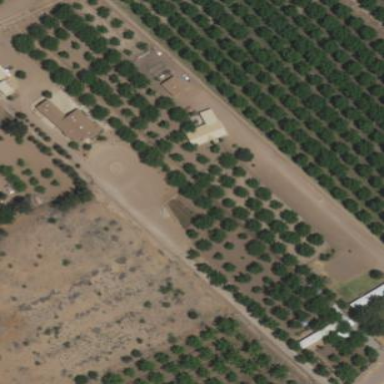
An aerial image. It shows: Orchard.